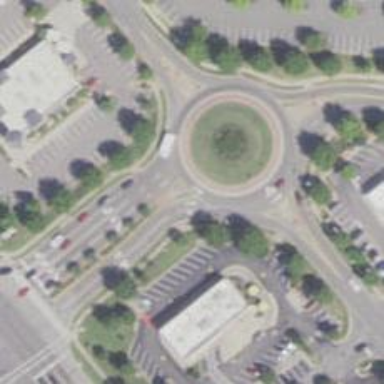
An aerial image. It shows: Unclassified asphalt road with roundabout junction.